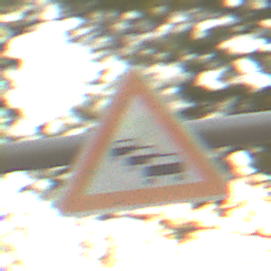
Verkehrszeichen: Stau
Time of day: SunriseSunset
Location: Outdoor (RoadRail)
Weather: Clear
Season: NotSpecified
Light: Natural